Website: crate-barrel
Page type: billing-address
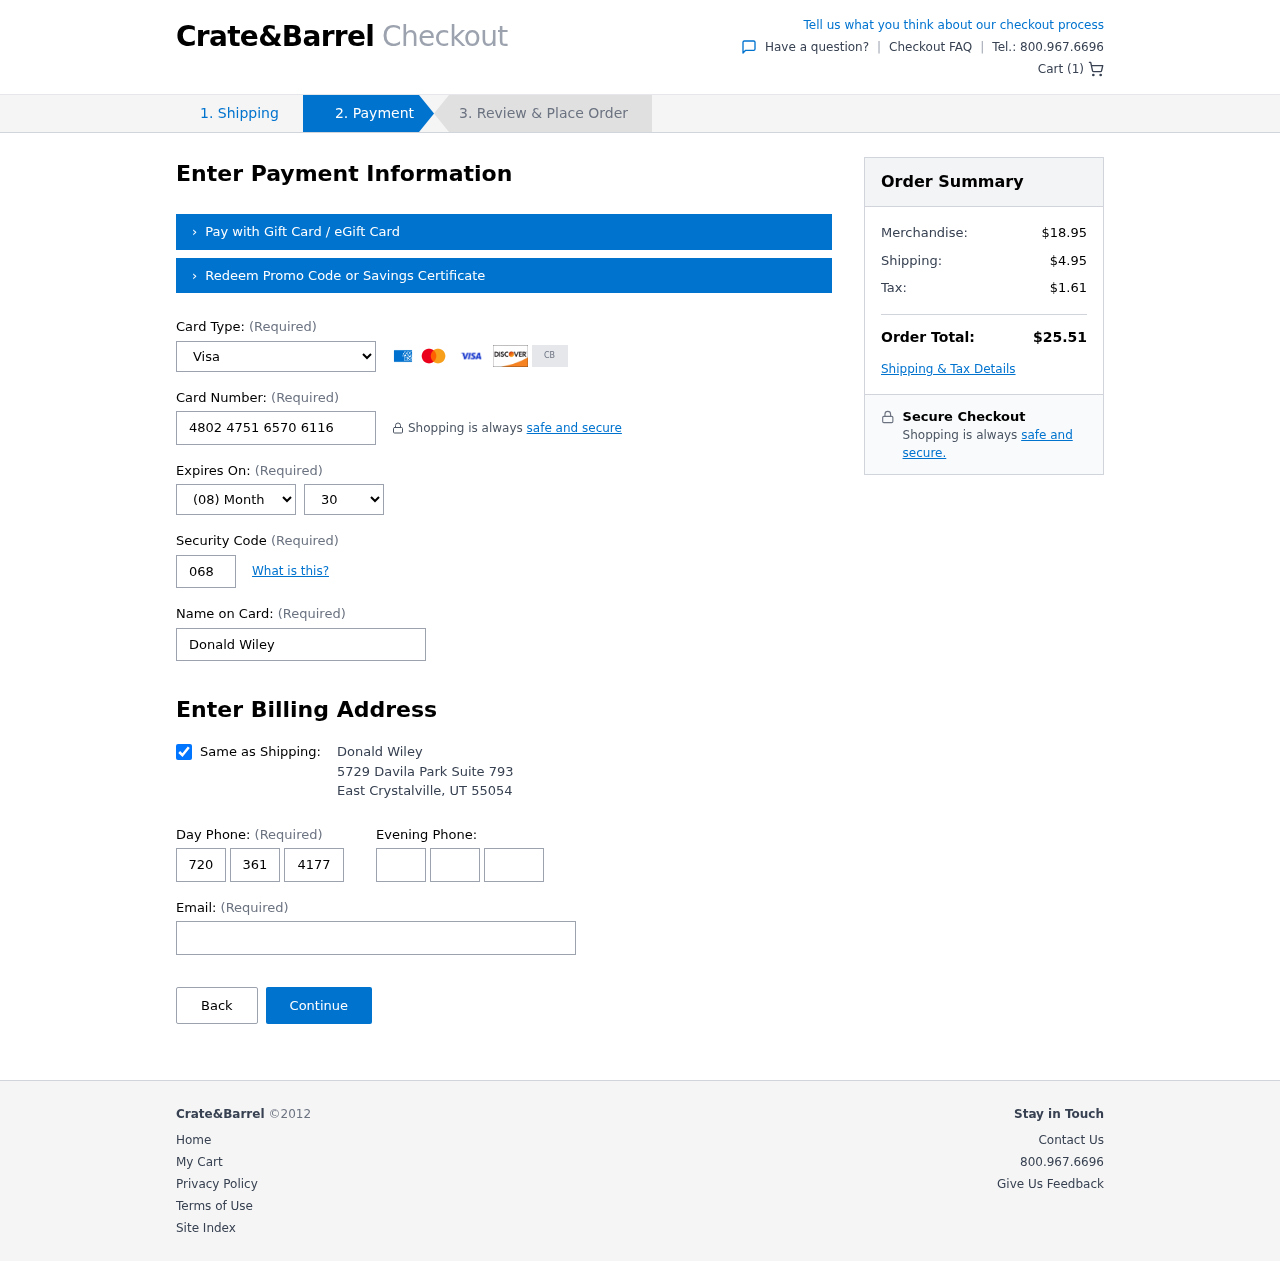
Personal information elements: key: PII_CARD_CVV
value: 068
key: PII_CARD_EXPIRY_MONTH
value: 08
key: PII_CARD_EXPIRY_YEAR
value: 30
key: PII_CARD_NUMBER
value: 4802 4751 6570 6116
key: PII_CARD_TYPE
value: Visa
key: PII_CITY
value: East Crystalville
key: PII_EMAIL
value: donald.wiley@gmail.com
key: PII_FULLNAME
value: Donald Wiley
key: PII_PHONE_AREA
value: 720
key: PII_PHONE_PREFIX
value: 361
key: PII_PHONE_SUFFIX
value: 4177
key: PII_POSTCODE
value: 55054
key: PII_STATE_ABBR
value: UT
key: PII_STREET
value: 5729 Davila Park Suite 793
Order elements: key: ORDER_NUM_ITEMS
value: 1
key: ORDER_SUBTOTAL
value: $18.95
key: ORDER_SHIPPING_COST
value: $4.95
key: ORDER_TAX
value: $1.61
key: ORDER_TOTAL
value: $25.51